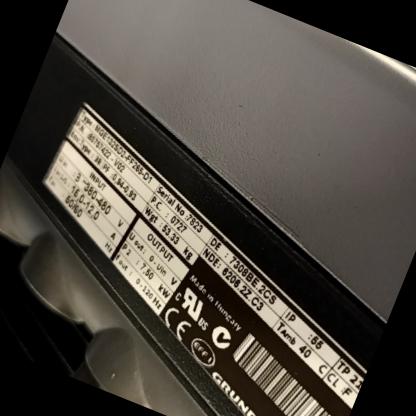
Klasa: tabliczka-znamionowa